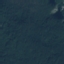
Label: Forest